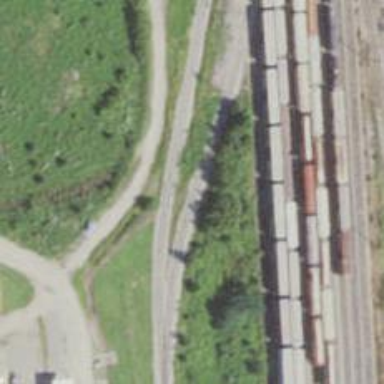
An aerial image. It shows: Rail spur service.